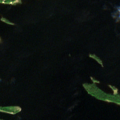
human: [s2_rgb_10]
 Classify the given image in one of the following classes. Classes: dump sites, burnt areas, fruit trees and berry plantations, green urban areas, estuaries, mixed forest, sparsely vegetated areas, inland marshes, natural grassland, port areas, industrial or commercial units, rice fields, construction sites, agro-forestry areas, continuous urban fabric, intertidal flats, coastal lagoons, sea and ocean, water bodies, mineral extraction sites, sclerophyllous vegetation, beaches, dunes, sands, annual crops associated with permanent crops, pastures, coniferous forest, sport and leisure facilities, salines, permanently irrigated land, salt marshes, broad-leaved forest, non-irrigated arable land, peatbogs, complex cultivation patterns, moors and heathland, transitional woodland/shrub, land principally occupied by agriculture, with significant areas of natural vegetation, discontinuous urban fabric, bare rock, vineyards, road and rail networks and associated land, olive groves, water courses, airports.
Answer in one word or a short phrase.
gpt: mixed forest, water bodies